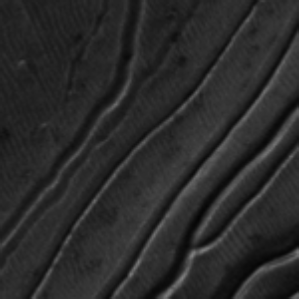
Label: frost